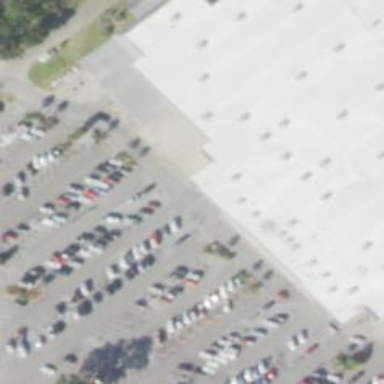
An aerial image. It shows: Parking space is available.